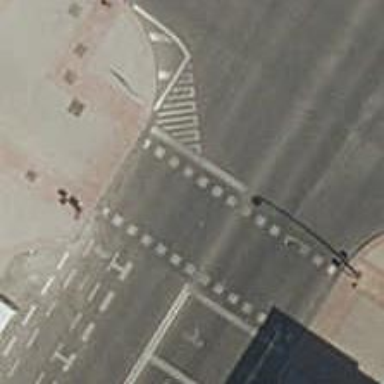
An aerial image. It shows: Crossing with traffic signals.